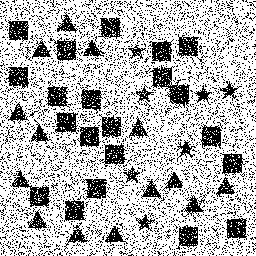
Squares: 21
Triangles: 14
Stars: 7
Total shapes: 42